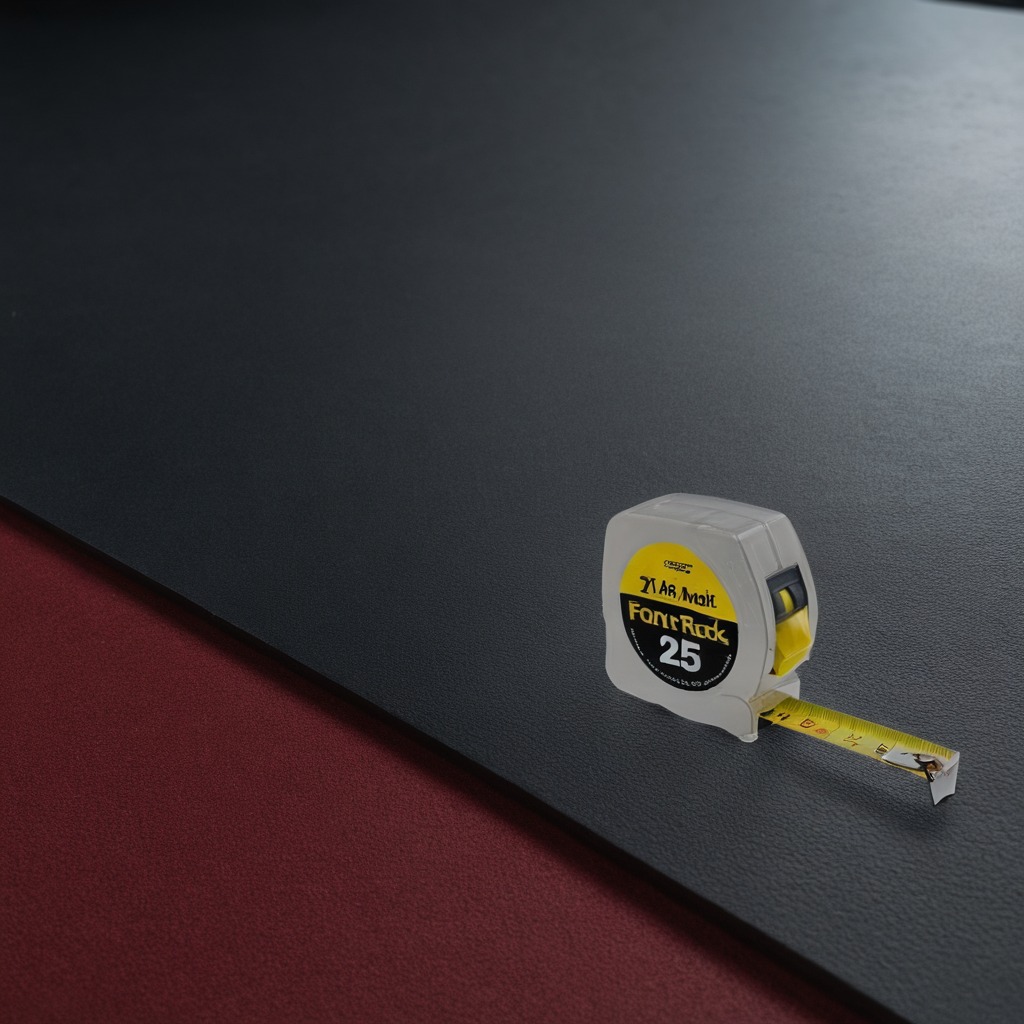
A measuring tape lies on a clean granite tabletop covered with a red rubber mat inside a workshop at night dim ambient light soft shadows worn but beneath the mat